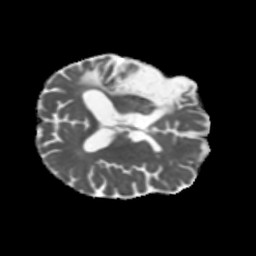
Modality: MD
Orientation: axial
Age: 71
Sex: male
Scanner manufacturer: siemens
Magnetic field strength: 3 T
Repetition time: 5.47 s
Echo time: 0.0854 s